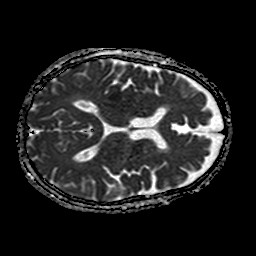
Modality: ADC
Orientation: axial
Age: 80
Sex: female
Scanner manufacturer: philips
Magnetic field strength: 1.5 T
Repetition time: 3.396 s
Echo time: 0.09411 s